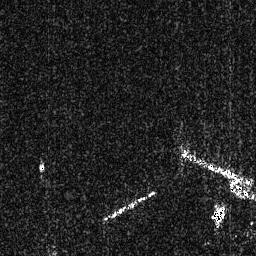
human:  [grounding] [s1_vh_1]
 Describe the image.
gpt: In the satellite image, there is  <ref>1 small ship </ref> <box>[[81, 79, 87, 88, 0]]</box> located at bottom right.